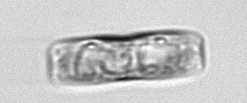
Label: pennate_morphotype1